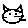
Label: cat